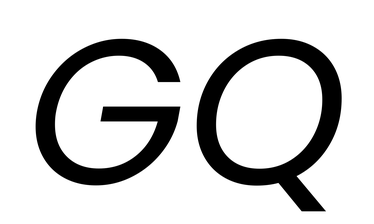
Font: Poppins-Italic